Current action and preconditions to check: trajectory_clear

Your task: For each precondition in the list above, predict whether it will hold at this action.

Consider the current scene as observed from the mobile robot's camera, and analyze the predicted future states of all dynamic agents (e.g., people, animals, vehicles, or any moving entities) within the NEXT SECOND.

IMPORTANT: Only answer "very likely" if you are absolutely certain—based on strong, clear evidence—that a dynamic agent will violate the precondition in the predicted future state. Do NOT answer "very likely" for unlikely, ambiguous, or low-probability risks.

Ask yourself for each precondition: Is there a high probability, with clear and convincing evidence, that the predicted future states of any dynamic agent will interfere with the predicted future state of the currently executing action within the NEXT SECOND, causing that precondition to fail?

Assess the risk level based on these predictions. Use "likely" or "very likely" if motions create a clear risk of interference.

Use "neutral" or "improbable" if agents are nearby but their predicted paths are clearly diverging or non-conflicting.

Failure Risk Categories: "very improbable", "improbable", "neutral", "likely", "very likely"

Answer Format: Output ONLY the probability_of_failure value from these categories: "very improbable", "improbable", "neutral", "likely", "very likely"

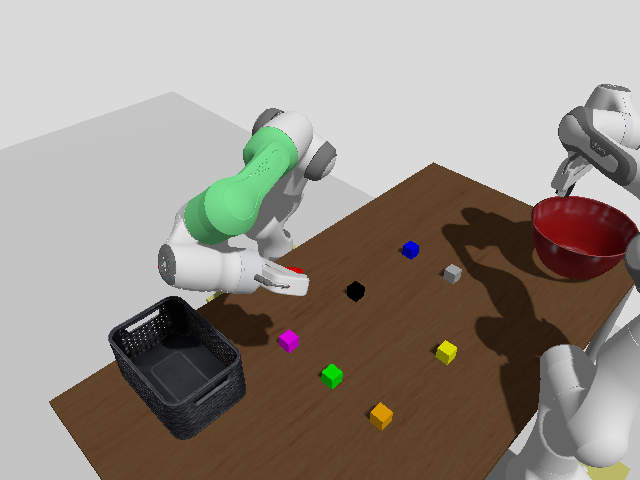

Answer: very improbable